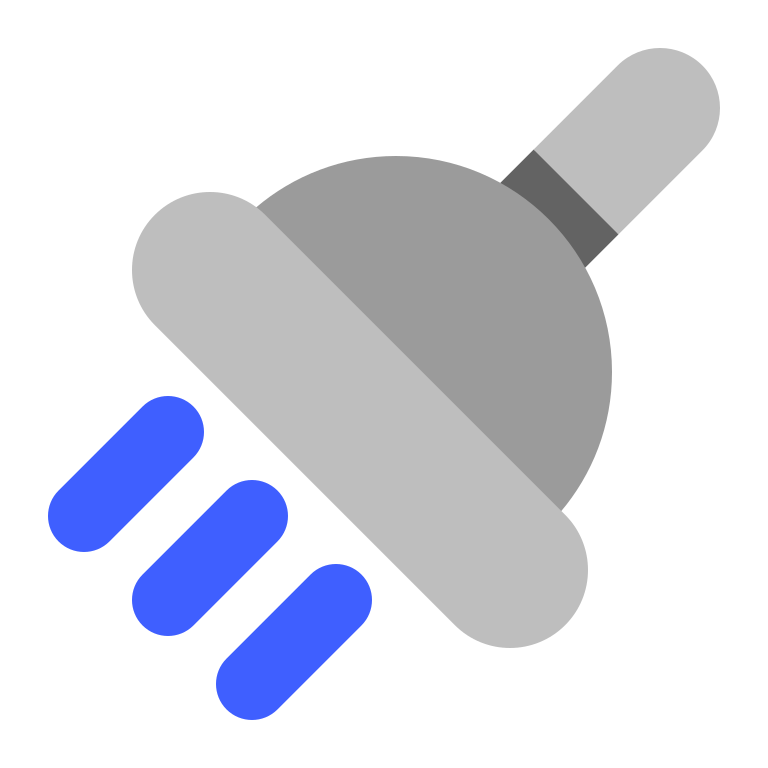
shower flat